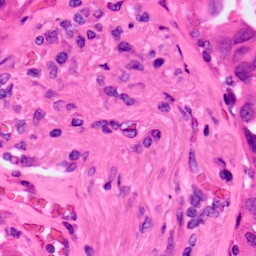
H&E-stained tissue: Lung